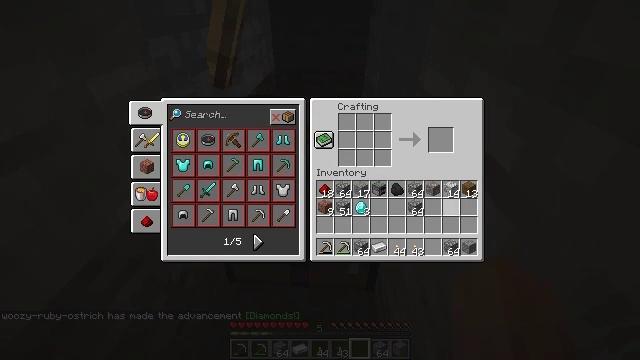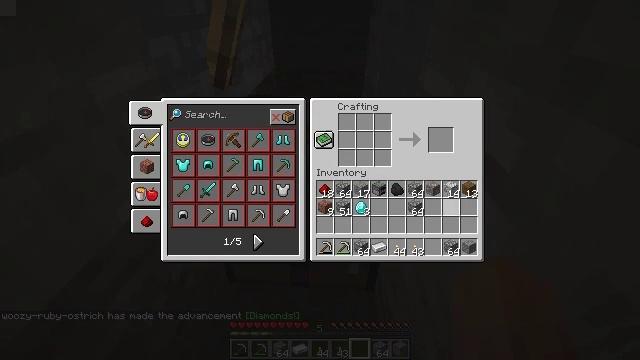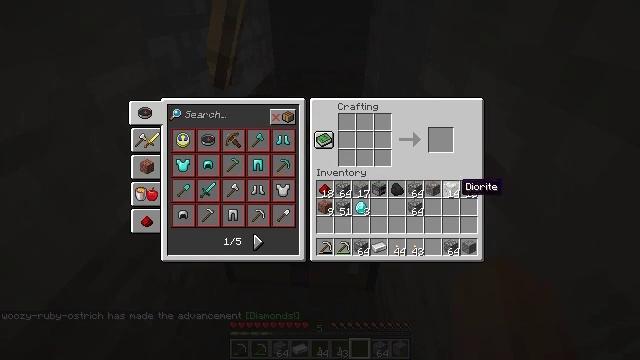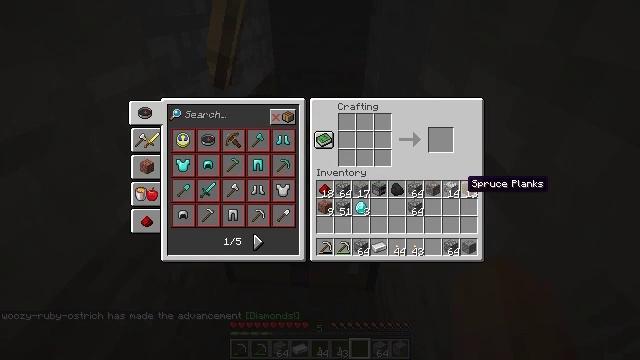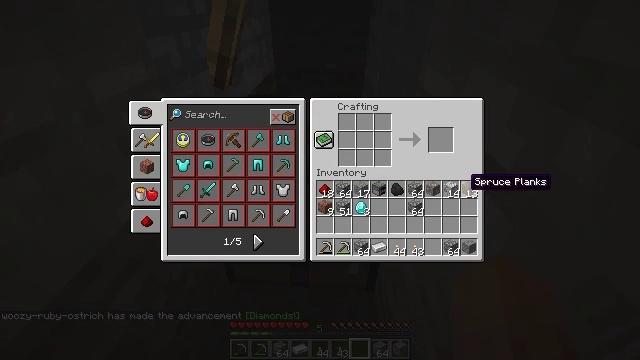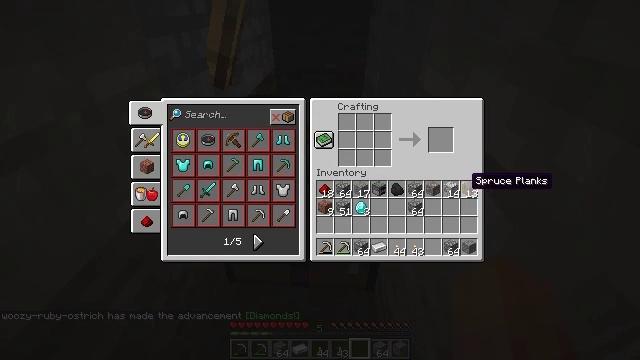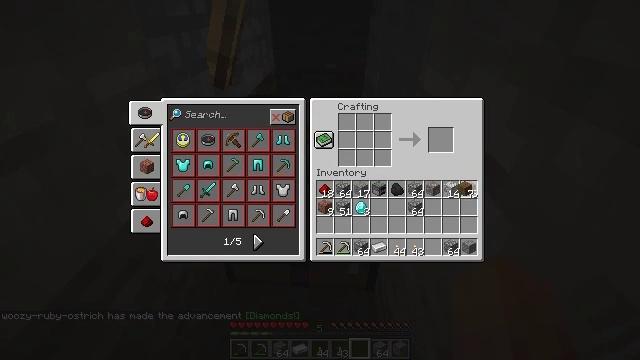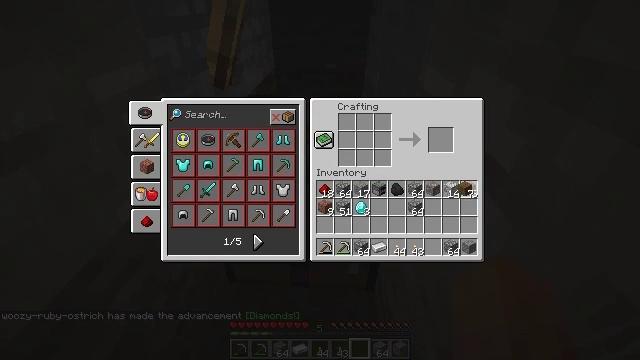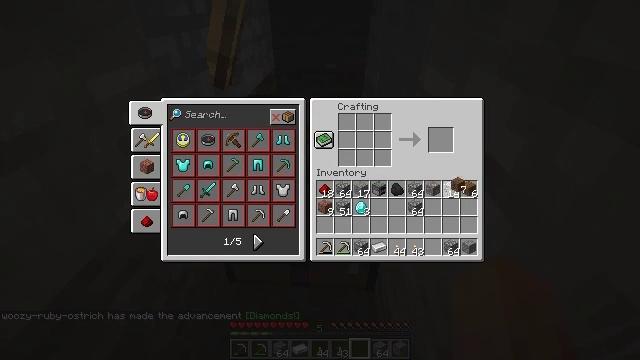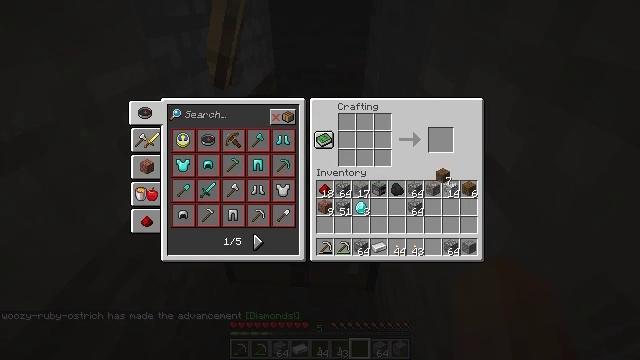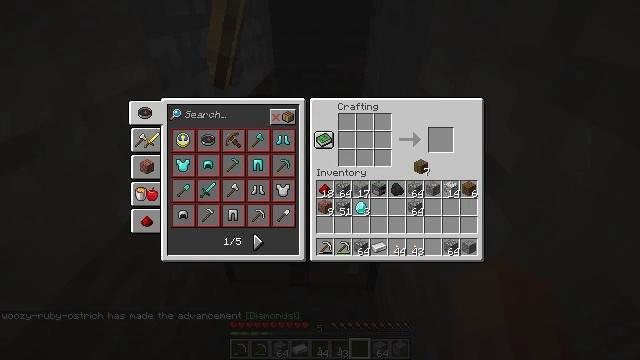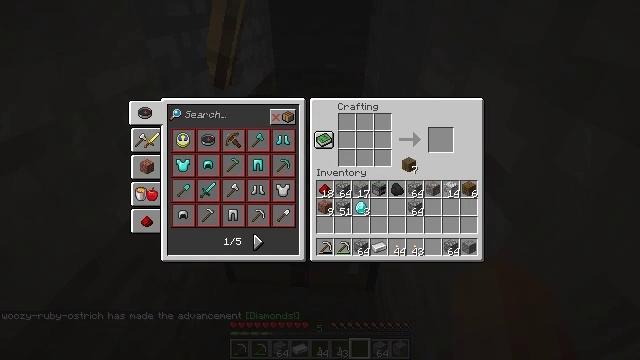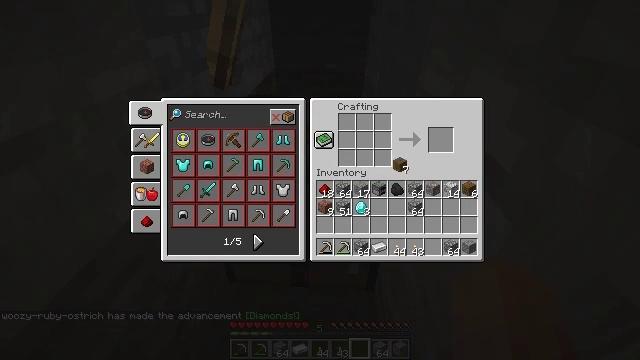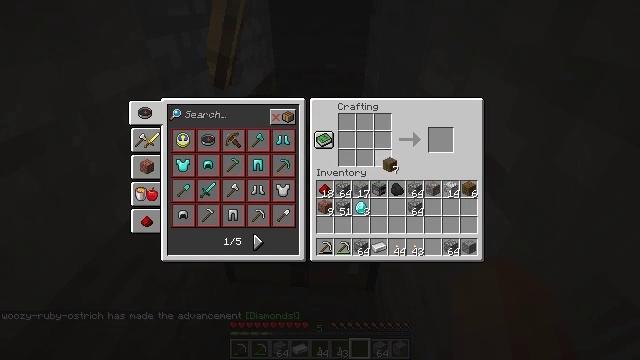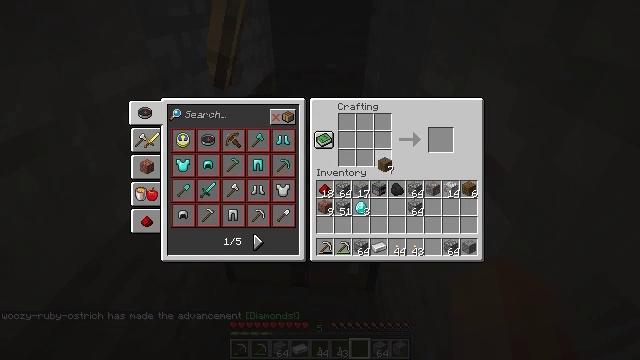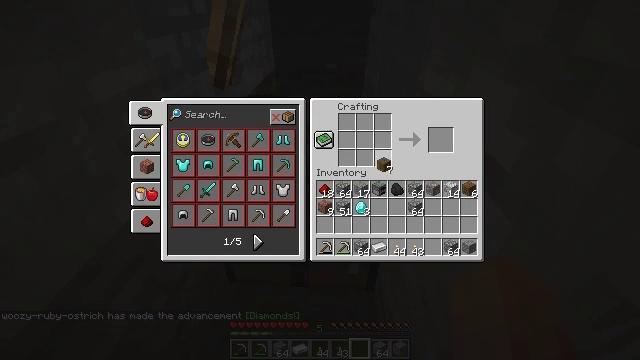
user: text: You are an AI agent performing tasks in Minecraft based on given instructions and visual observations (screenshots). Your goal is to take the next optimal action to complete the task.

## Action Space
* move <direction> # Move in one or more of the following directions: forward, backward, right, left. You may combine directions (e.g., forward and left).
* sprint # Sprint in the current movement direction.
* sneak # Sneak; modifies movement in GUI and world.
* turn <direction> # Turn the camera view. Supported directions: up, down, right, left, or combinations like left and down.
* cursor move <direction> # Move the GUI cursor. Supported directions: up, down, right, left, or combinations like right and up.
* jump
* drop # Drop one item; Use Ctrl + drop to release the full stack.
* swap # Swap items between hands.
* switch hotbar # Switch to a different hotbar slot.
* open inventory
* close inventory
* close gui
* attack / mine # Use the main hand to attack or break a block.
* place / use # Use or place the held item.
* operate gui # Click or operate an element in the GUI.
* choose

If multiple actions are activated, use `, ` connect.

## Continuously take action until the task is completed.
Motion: motion action
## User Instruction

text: Create a spruce button using one spruce plank.
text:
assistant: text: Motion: no_op
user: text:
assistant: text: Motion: no_op
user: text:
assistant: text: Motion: no_op
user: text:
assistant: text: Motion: no_op
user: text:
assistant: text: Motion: no_op
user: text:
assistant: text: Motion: choose
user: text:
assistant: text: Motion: choose
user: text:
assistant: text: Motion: cursor move left, choose
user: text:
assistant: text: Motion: cursor move left and up
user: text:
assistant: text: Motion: cursor move left and up
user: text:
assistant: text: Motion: cursor move left
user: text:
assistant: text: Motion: cursor move left
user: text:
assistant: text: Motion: cursor move left
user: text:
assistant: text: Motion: no_op
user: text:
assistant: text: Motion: operate gui
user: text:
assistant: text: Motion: operate gui
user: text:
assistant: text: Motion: operate gui
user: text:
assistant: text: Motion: no_op
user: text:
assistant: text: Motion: no_op
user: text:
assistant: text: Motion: choose
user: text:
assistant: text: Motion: choose
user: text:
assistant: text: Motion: no_op
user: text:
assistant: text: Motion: cursor move up
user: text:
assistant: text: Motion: cursor move up
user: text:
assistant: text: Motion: no_op
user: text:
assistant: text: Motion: operate gui
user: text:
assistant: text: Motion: operate gui
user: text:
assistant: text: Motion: operate gui
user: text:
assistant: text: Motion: cursor move right
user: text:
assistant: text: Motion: cursor move right